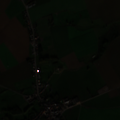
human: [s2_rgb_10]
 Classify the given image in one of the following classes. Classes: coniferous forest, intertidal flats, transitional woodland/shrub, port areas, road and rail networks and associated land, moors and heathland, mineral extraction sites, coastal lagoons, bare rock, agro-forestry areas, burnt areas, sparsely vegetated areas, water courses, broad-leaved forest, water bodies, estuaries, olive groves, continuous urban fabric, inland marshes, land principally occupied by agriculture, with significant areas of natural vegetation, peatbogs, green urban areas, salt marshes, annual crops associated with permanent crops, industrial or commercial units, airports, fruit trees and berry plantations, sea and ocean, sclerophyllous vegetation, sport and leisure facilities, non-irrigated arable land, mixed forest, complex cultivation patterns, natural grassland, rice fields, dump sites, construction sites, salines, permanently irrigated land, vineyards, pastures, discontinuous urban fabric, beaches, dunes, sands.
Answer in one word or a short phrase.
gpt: discontinuous urban fabric, non-irrigated arable land, pastures, complex cultivation patterns